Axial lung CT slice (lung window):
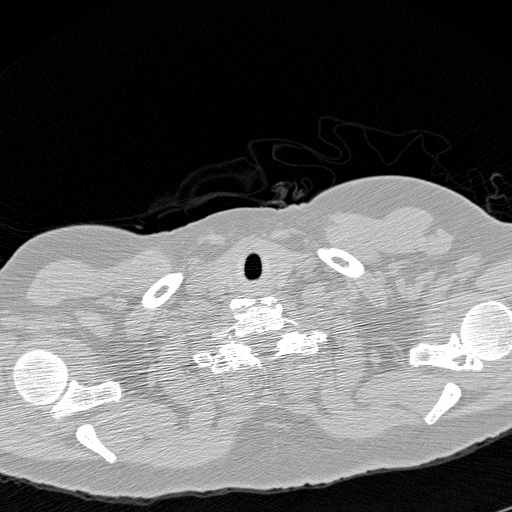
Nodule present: no